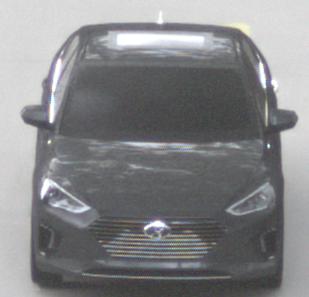
Make: Hyundai
Model: IONIQ Hybrid
Detailed model: IONIQ (AE) Hybrid
Model produced from: 2016/10
Model produced until: 2018/08
Doors: 5
Color: gray
Road condition: dry road
Daytime: morning or afternoon
Contrast: low contrast